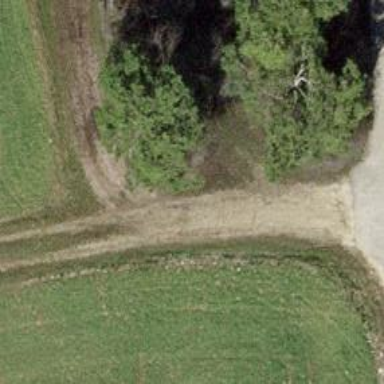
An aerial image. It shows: Brown bench.